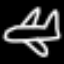
Label: airplane